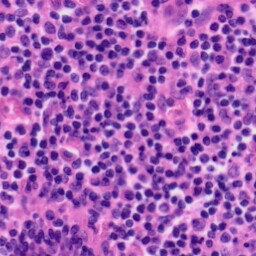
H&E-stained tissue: Tonsil